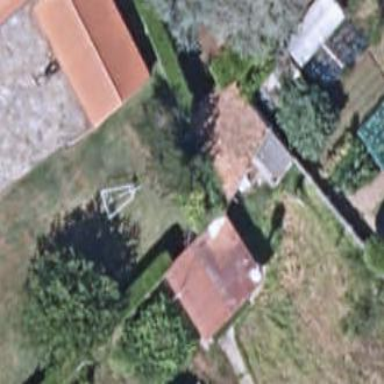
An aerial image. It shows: Simple house.